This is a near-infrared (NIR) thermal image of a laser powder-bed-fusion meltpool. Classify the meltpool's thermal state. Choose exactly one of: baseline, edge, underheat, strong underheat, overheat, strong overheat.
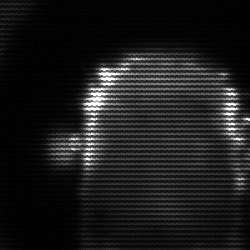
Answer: baseline